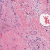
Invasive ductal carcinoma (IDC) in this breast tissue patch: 1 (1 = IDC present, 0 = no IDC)